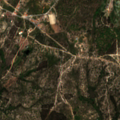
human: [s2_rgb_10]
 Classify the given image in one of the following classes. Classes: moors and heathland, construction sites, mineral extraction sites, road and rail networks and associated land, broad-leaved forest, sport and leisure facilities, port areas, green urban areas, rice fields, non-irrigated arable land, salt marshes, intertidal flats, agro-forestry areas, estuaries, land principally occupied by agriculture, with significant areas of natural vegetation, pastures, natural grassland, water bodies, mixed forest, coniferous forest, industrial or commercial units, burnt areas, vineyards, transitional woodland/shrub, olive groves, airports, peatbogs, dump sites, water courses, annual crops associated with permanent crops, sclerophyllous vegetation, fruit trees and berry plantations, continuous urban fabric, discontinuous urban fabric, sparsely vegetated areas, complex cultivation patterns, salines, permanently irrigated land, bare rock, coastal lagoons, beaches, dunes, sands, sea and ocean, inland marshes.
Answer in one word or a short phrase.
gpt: land principally occupied by agriculture, with significant areas of natural vegetation, broad-leaved forest, mixed forest, transitional woodland/shrub